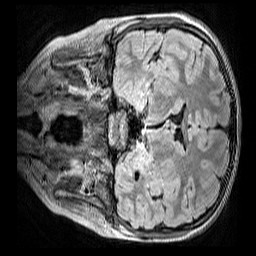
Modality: FLAIR
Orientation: coronal
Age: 10
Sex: male
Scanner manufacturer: siemens
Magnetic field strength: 3 T
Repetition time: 5 s
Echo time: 0.388 s